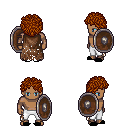
a pixel art fantasy rpg character, male body template, human, dark skin, brown tattered cape, white pants, brunette curly afro hairstyle, black slippers, shield, four views (front, back, left, right), 2x2 character sprite sheet, small pixel art, hard edges, no anti-aliasing